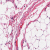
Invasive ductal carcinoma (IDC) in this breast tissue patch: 0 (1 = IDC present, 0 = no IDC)